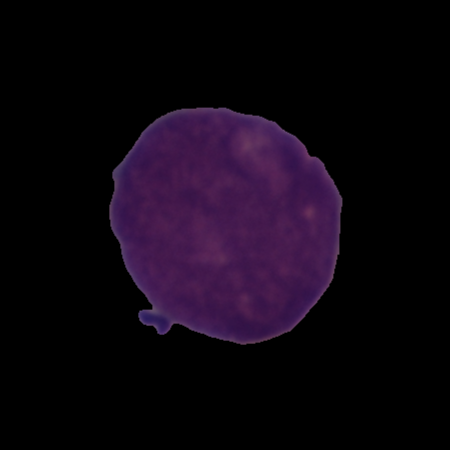
Label: cancer